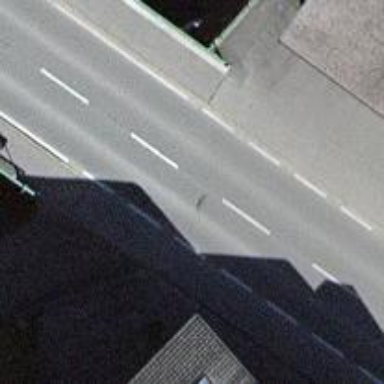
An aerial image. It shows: Secondary road with asphalt surface.